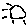
Label: sun